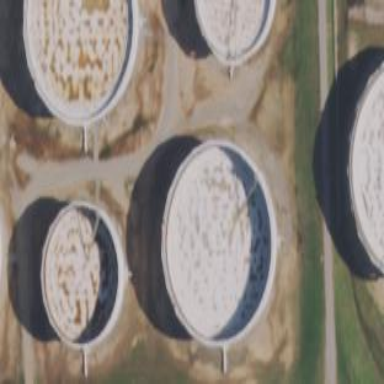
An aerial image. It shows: Storage tank that is man-made.